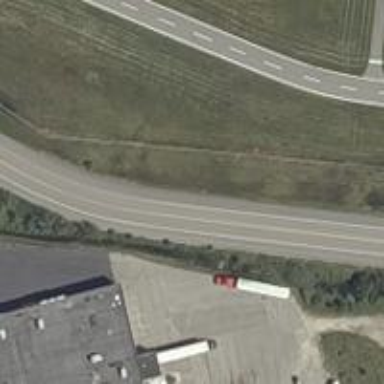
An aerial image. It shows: Tertiary road with asphalt surface.